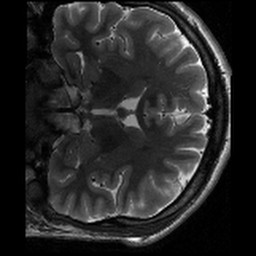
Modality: T2w
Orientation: coronal
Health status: healthy
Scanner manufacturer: siemens
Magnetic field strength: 3 T
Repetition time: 8.02 s
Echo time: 0.08 s